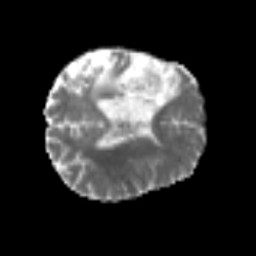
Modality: MD
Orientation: axial
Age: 68
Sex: male
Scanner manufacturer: siemens
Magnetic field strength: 3 T
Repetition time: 6.1 s
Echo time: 0.101 s